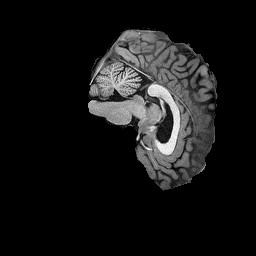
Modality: T1w
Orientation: sagittal
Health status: ill